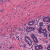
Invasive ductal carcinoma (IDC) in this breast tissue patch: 0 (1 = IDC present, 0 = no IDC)